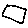
Label: square